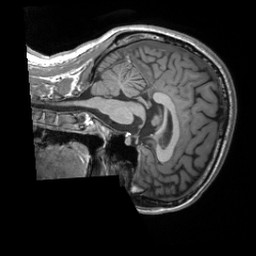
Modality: T1w
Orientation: sagittal
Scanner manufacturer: siemens
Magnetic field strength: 3 T
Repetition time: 2 s
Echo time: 0.0023 s